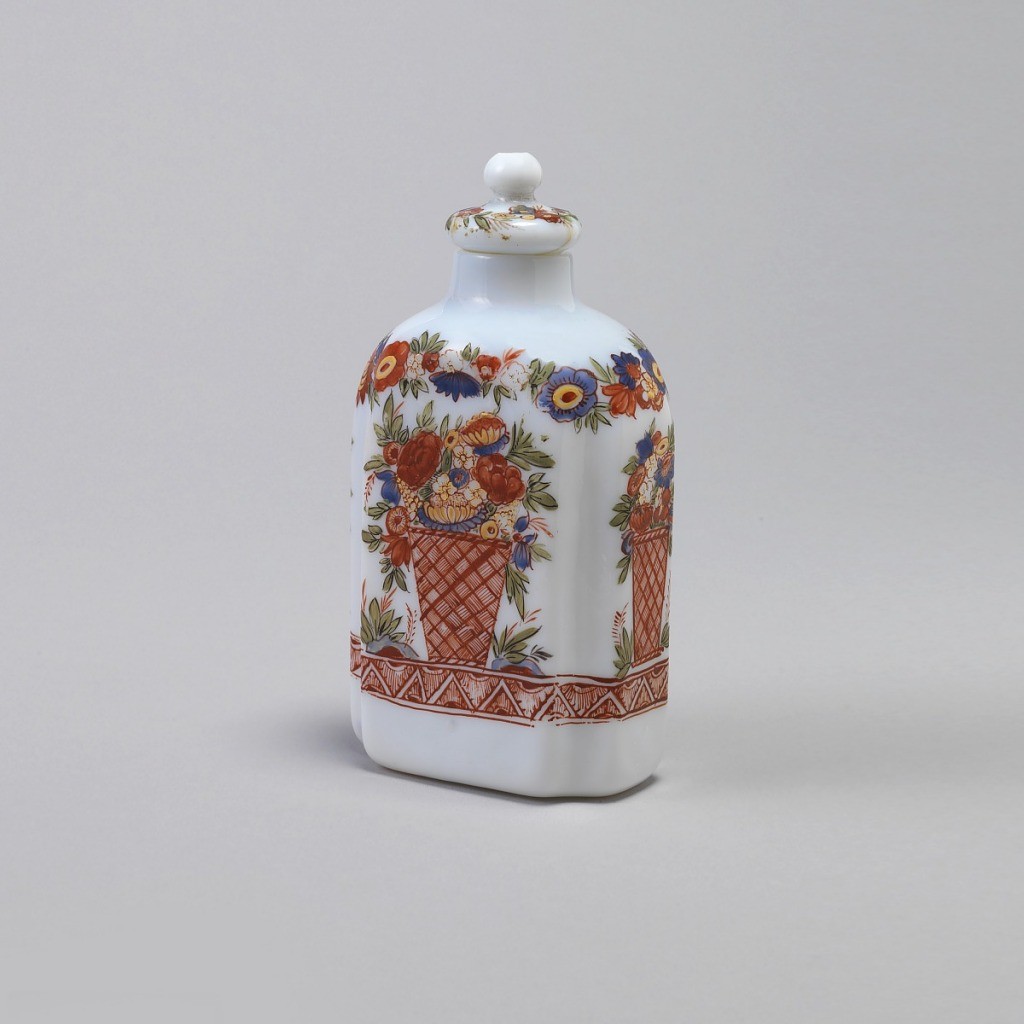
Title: Bottle and stopper
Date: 18th century
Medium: Glass
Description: White glass bottle with painted decoration of flowers in baskets.